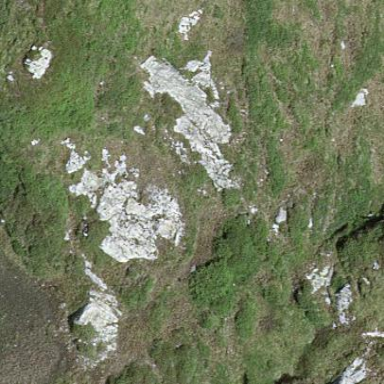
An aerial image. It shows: Landscape dominated by bare rock.